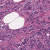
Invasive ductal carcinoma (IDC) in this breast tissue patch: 1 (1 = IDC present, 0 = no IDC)